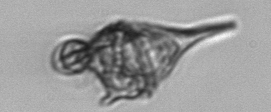
Label: Tripos_lineatus